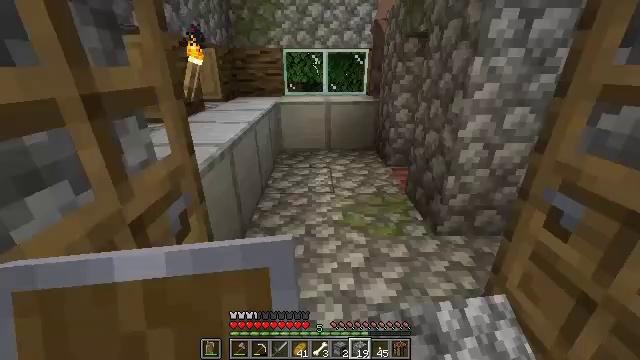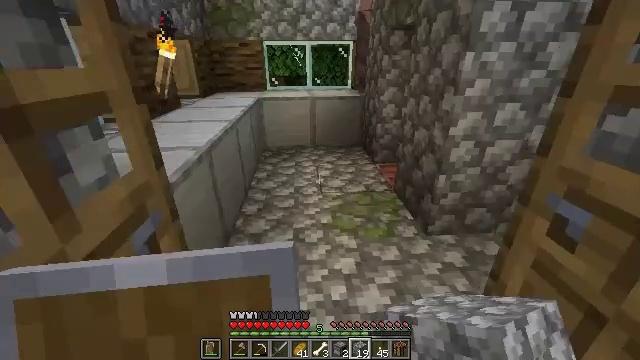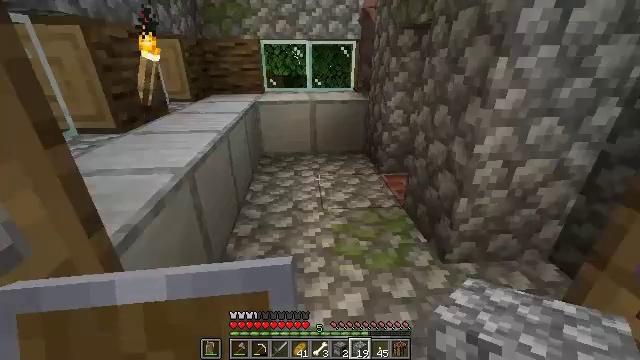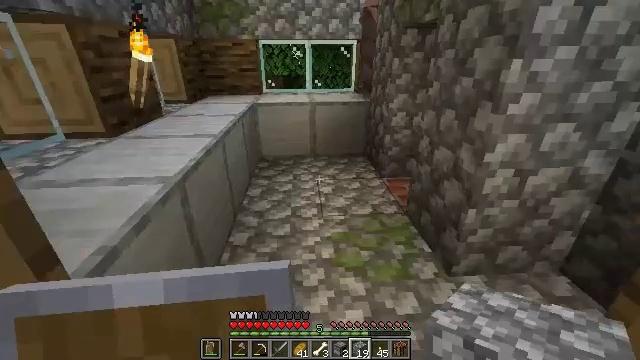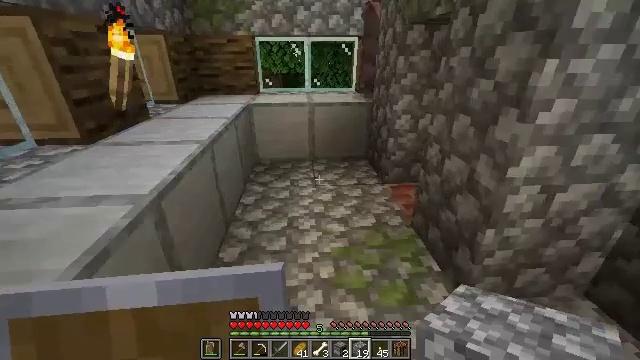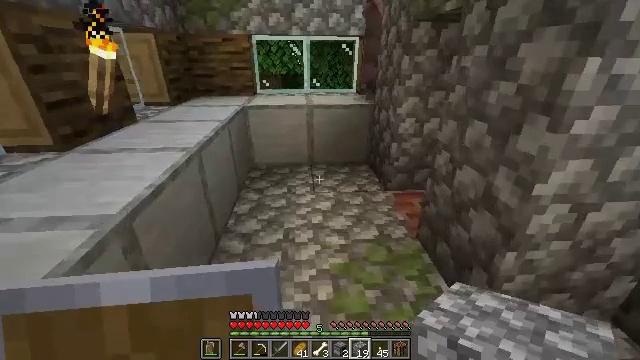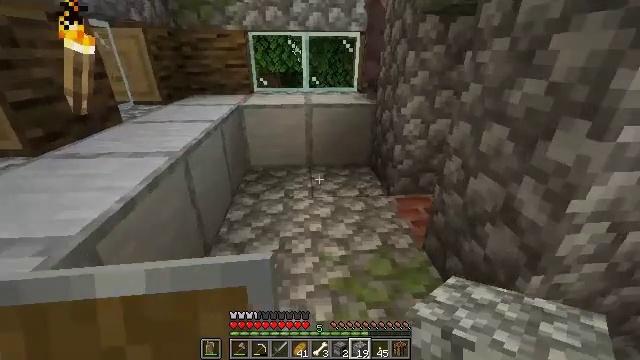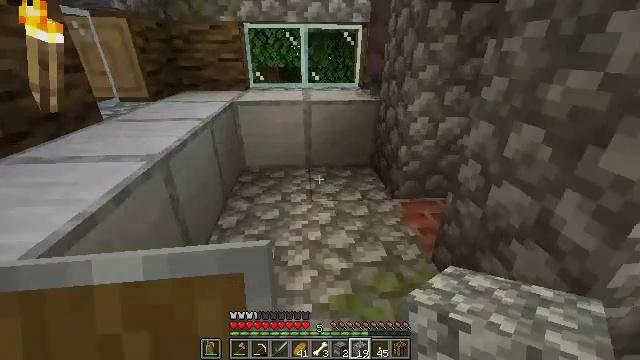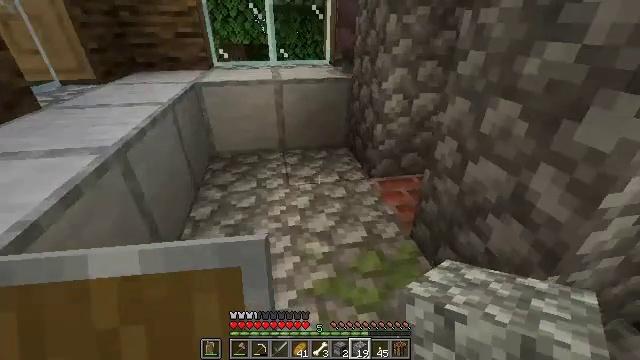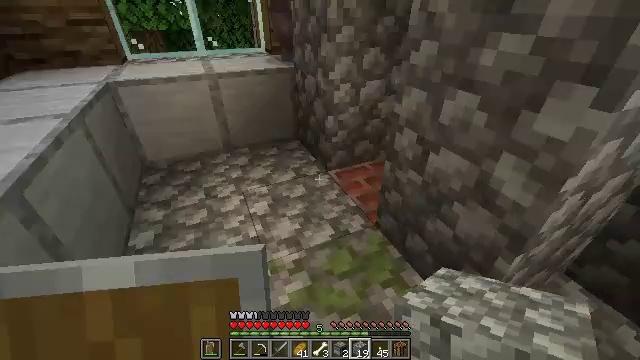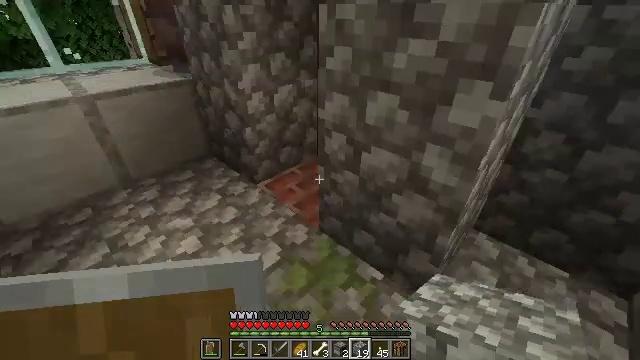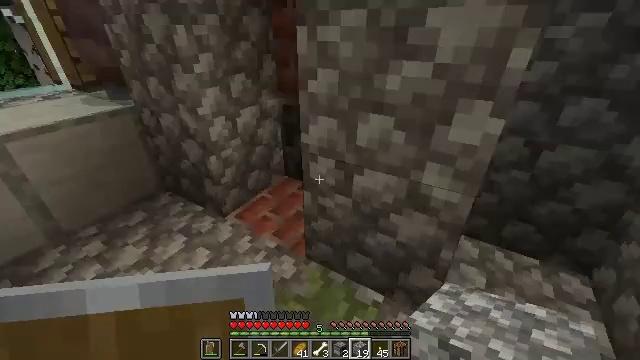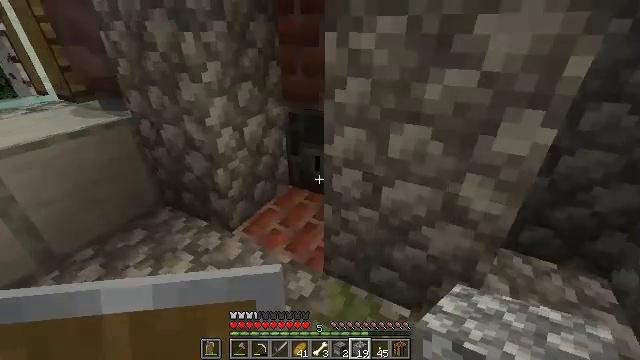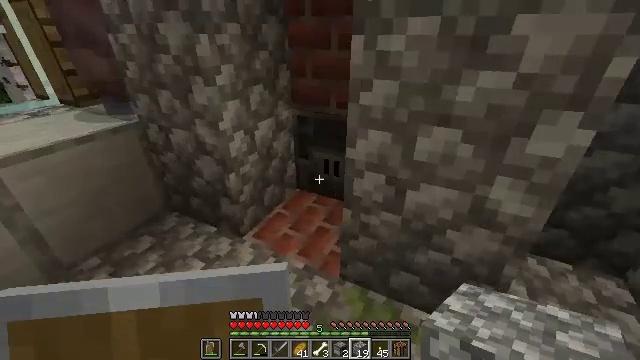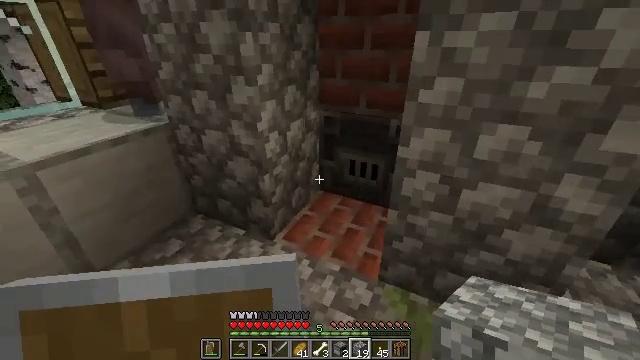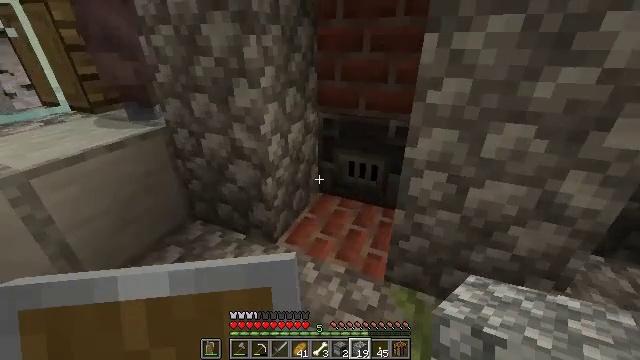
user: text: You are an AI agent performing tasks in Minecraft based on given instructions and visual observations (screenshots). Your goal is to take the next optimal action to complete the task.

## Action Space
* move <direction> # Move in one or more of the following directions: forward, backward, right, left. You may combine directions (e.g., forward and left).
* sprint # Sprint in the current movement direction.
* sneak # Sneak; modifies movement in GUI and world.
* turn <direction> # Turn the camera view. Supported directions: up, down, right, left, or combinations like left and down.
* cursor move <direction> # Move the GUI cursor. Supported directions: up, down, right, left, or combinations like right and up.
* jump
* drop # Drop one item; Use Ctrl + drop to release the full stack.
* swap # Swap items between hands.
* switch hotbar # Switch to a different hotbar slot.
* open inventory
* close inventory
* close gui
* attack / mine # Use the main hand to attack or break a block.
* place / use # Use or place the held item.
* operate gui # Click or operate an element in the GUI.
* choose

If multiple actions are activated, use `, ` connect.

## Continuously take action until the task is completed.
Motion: motion action
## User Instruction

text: Left click on the blast furnace to break it.
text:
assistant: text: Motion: move forward, turn right and down
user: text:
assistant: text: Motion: move forward
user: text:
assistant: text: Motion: move forward
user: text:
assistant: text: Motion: move forward
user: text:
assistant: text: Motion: move forward
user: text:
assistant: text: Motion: move forward
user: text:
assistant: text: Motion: move forward
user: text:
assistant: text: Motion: move forward and move left, turn right and down
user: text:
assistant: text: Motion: move forward and move left, turn right and down
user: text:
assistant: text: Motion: move forward and move left, turn right
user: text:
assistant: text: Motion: move forward and move left, turn right and up
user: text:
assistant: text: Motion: move left, turn right
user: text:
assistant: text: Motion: move left, turn right
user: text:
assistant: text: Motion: move left
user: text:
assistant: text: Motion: turn right
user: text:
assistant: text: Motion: no_op
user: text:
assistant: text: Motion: turn right
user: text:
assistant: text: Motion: turn right
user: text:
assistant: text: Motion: turn right and up
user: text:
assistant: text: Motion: turn right and up
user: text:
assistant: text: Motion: turn right and up
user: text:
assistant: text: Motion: turn right and up
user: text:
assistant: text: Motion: no_op
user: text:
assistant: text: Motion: no_op
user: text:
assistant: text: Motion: no_op
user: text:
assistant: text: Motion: no_op
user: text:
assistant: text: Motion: no_op
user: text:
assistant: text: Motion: no_op
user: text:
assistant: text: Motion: no_op
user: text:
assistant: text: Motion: turn left